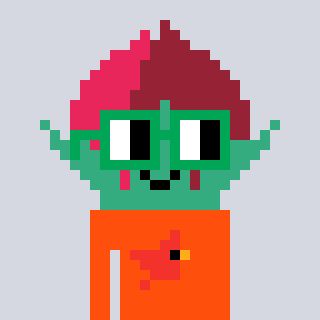
a pixel art character with square green glasses, a rosebud-shaped head and a orange-colored body on a cool background